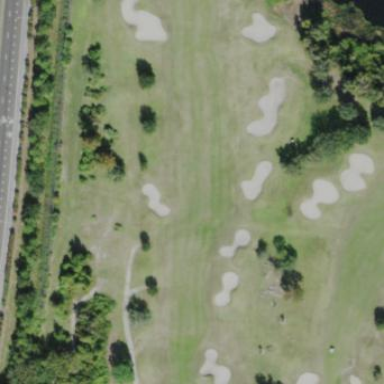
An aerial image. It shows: Grassy area designated as golf fairway.